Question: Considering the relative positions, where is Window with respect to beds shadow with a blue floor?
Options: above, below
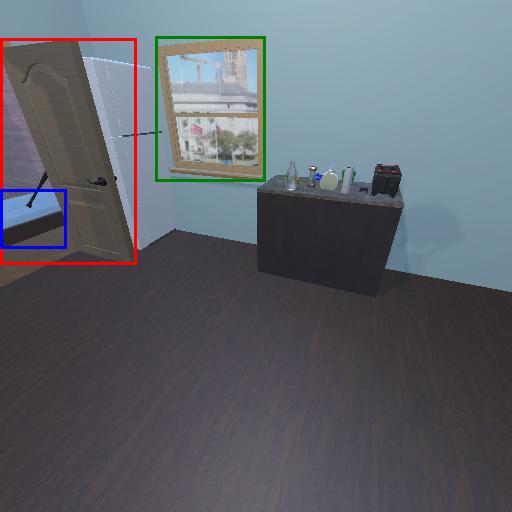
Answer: above